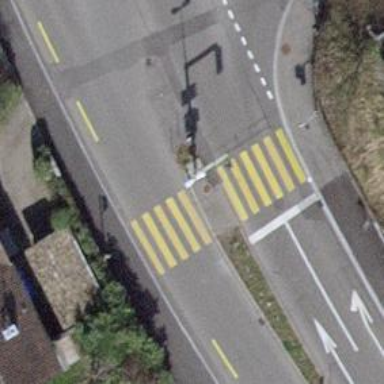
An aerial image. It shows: Marked crossing with pedestrian island.